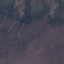
Label: HerbaceousVegetation